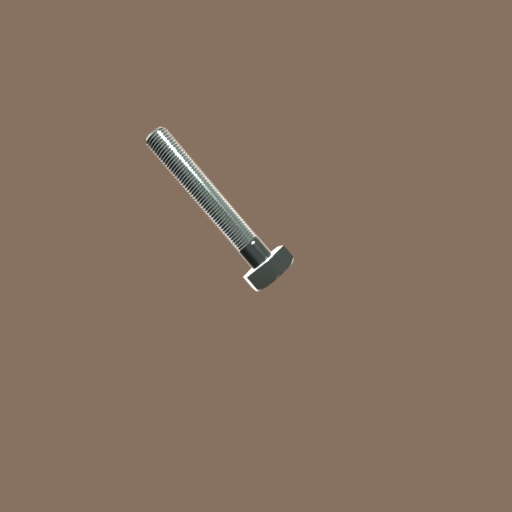
Label: bolt